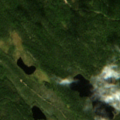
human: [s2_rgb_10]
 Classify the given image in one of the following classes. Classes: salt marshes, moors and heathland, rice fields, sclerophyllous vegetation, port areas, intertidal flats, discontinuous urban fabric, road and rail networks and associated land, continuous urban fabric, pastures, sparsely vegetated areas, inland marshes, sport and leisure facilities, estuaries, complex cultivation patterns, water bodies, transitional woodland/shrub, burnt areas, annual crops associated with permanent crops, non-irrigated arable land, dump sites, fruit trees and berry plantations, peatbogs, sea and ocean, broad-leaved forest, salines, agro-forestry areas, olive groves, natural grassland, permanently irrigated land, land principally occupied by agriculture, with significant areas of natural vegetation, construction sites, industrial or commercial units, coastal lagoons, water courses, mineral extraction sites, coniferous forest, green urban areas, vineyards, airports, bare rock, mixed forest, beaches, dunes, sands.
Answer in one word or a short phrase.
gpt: coniferous forest